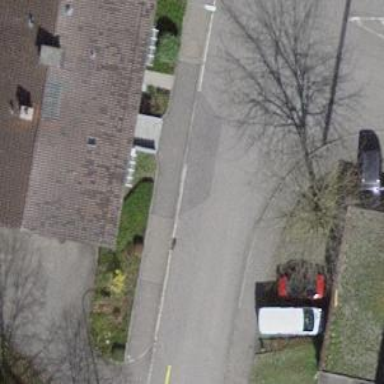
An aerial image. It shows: Kerb serving as barrier.